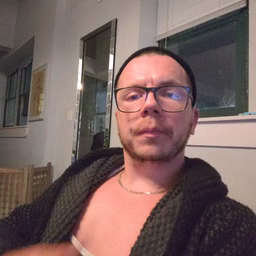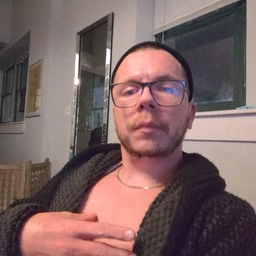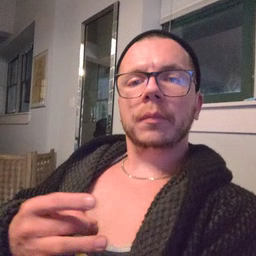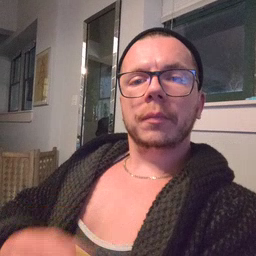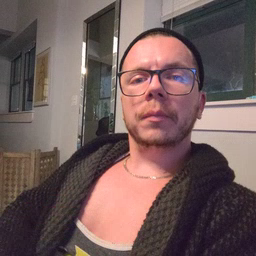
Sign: like